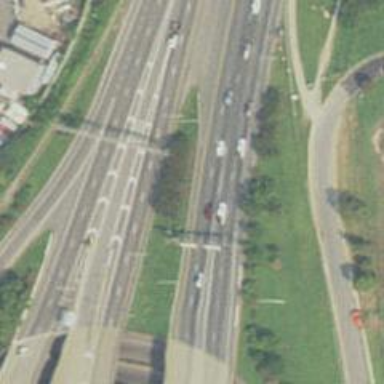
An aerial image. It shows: Motorway link.